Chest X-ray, AP view. Patient: 60 years old, sex M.
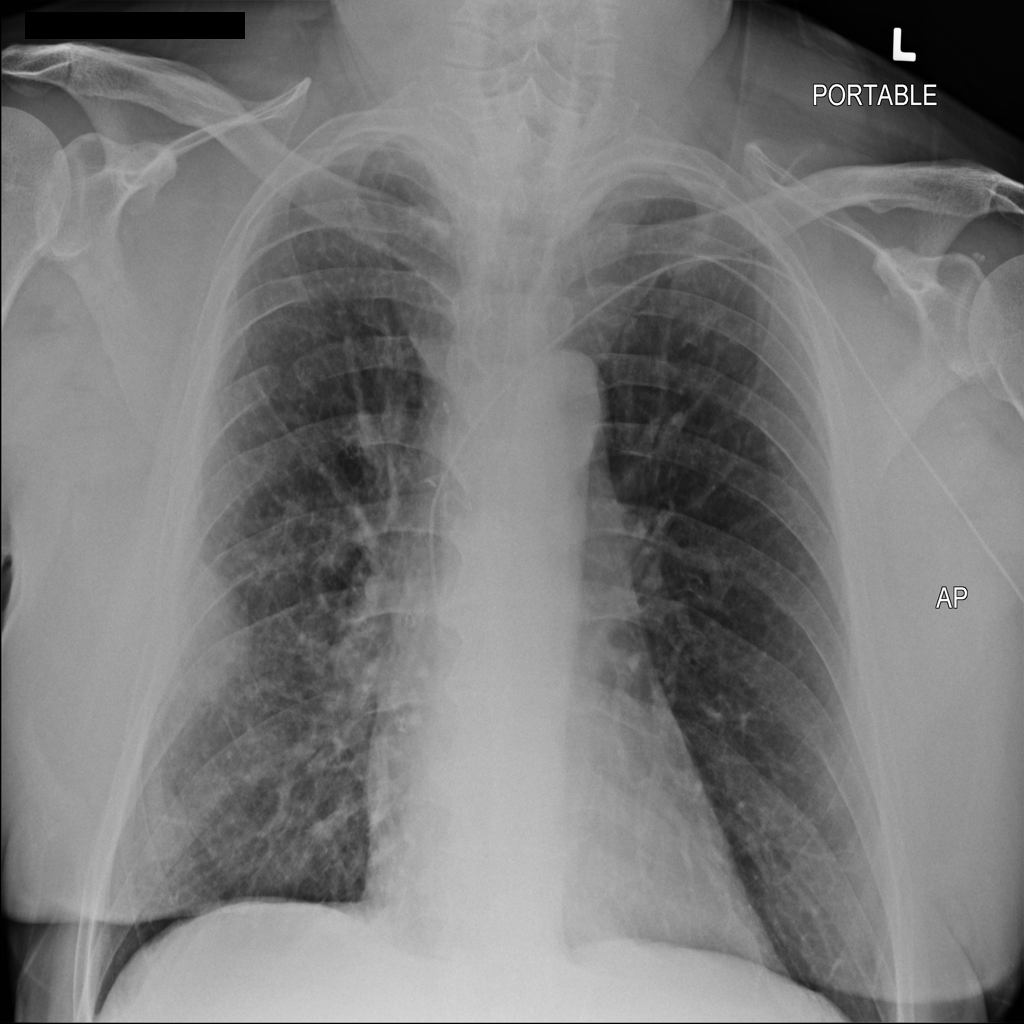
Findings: No Finding